Current action and preconditions to check: trajectory_clear

Your task: For each precondition in the list above, predict whether it will hold at this action.

Consider the current scene as observed from the mobile robot's camera, and analyze the predicted future states of all dynamic agents (e.g., people, animals, vehicles, or any moving entities) within the NEXT SECOND.

IMPORTANT: Only answer "very likely" if you are absolutely certain—based on strong, clear evidence—that a dynamic agent will violate the precondition in the predicted future state. Do NOT answer "very likely" for unlikely, ambiguous, or low-probability risks.

Ask yourself for each precondition: Is there a high probability, with clear and convincing evidence, that the predicted future states of any dynamic agent will interfere with the predicted future state of the currently executing action within the NEXT SECOND, causing that precondition to fail?

Assess the risk level based on these predictions. Use "likely" or "very likely" if motions create a clear risk of interference.

Use "neutral" or "improbable" if agents are nearby but their predicted paths are clearly diverging or non-conflicting.

Failure Risk Categories: "very improbable", "improbable", "neutral", "likely", "very likely"

Answer Format: Output ONLY the probability_of_failure value from these categories: "very improbable", "improbable", "neutral", "likely", "very likely"

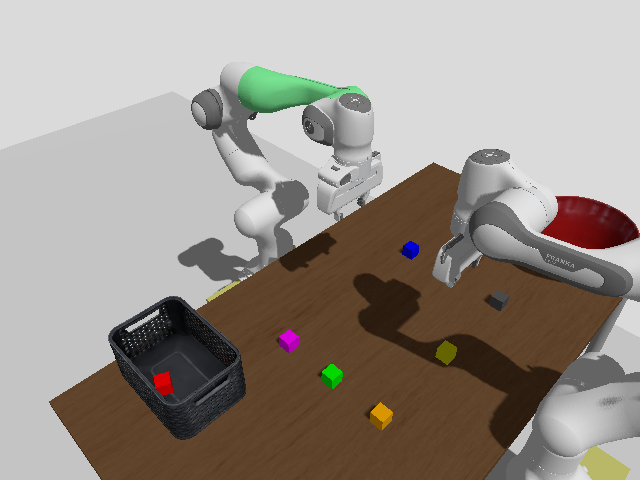

Answer: very improbable